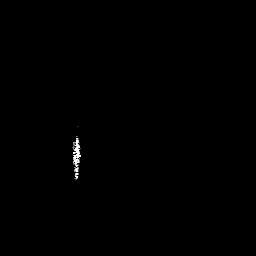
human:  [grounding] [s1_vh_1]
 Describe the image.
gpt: In the satellite image, there is  <ref>1 medium ship </ref> <box>[[26, 48, 32, 70, 0]]</box> located at left.